Field crop: tomato
Growth stage: 2
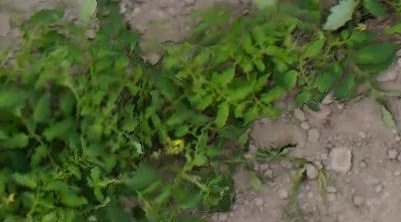
Species: tomato